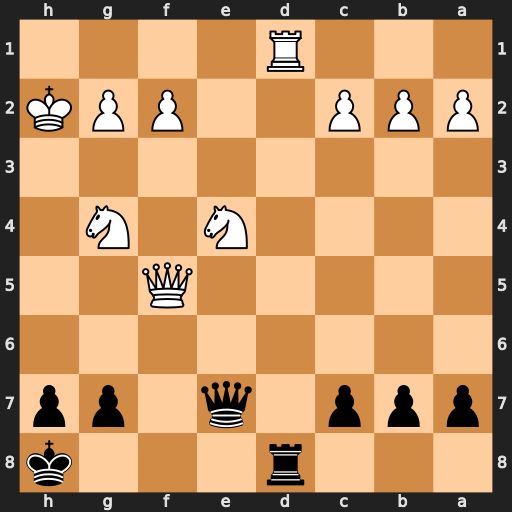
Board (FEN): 3r3k/ppp1q1pp/8/5Q2/4N1N1/8/PPP2PPK/3R4
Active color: b
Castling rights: -
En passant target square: -
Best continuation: Qh4+ Kg1 Rxd1#